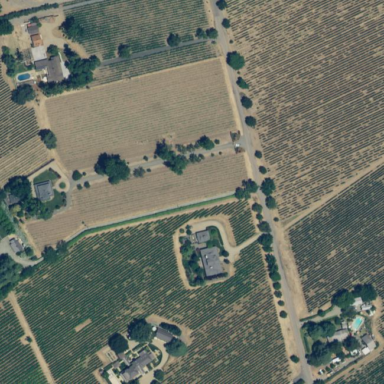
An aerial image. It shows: Vineyard growing grapes.